Interaction volume radius: 10 \u00c5
Interaction volume height: 20 \u00c5
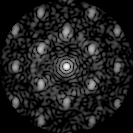
Disorder parameter: 0.4596